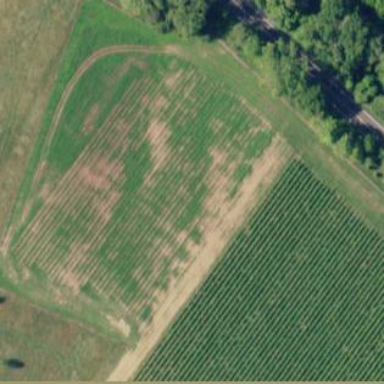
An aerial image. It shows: Vineyard with grape crops.